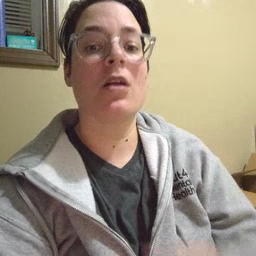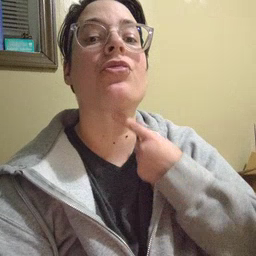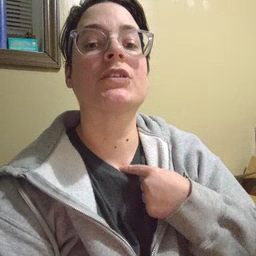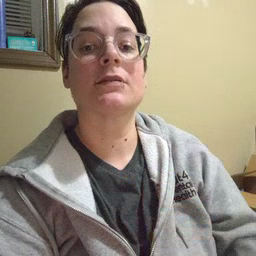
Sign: thirsty